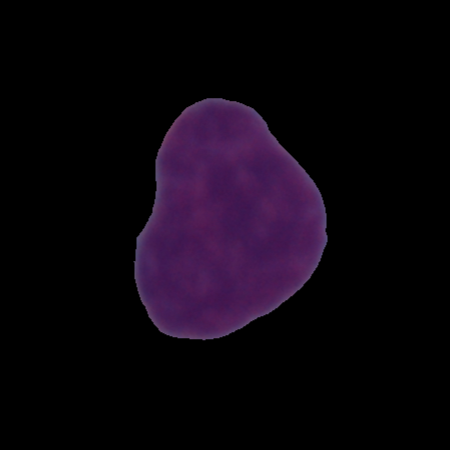
Label: healthy